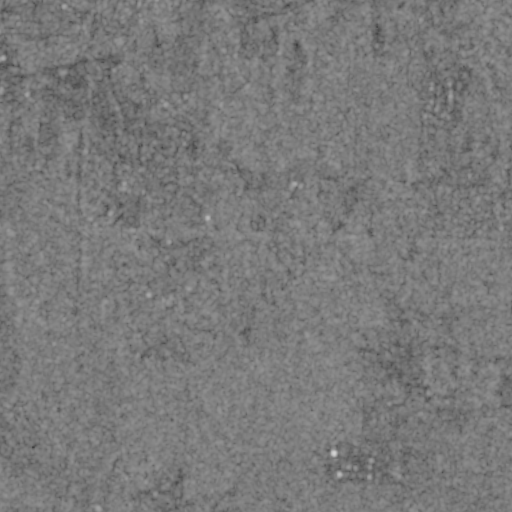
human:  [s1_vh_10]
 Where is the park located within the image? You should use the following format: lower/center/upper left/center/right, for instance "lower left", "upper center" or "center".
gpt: The park is located in the upper left of the image.
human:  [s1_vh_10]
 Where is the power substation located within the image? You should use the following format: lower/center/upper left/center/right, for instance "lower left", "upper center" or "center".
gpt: The power substation is located in the center left of the image.
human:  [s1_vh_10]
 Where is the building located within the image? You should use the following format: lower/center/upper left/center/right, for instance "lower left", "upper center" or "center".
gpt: The building is located in the upper left of the image.
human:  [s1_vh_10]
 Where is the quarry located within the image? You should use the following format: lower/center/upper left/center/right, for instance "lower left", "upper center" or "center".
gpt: There is no quarry in the image.

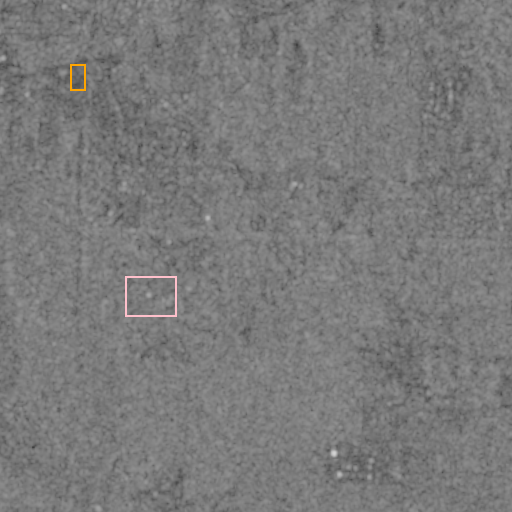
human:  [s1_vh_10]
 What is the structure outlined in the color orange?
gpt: The structure outlined in orange is a park.
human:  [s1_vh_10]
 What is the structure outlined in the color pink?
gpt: The structure outlined in pink is a power substation.
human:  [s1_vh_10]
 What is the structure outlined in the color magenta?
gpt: There is no magenta outline.